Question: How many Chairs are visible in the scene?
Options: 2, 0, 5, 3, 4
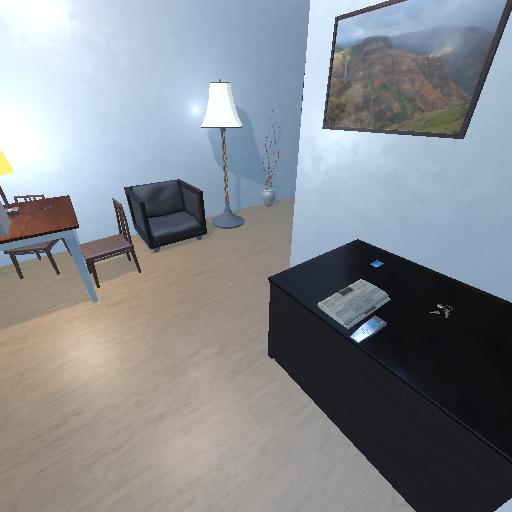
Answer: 2